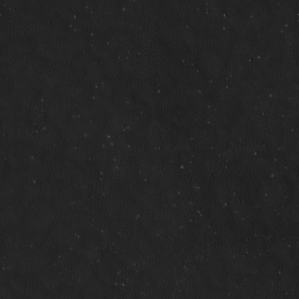
Label: non_frost